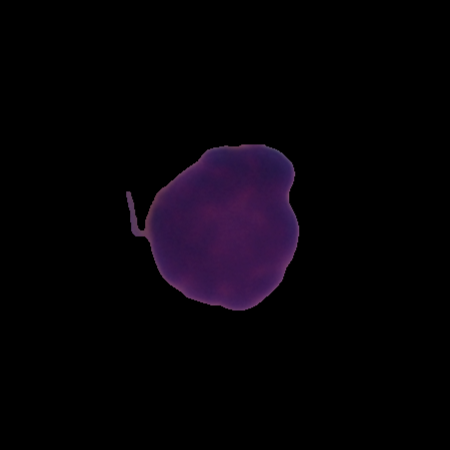
Label: healthy